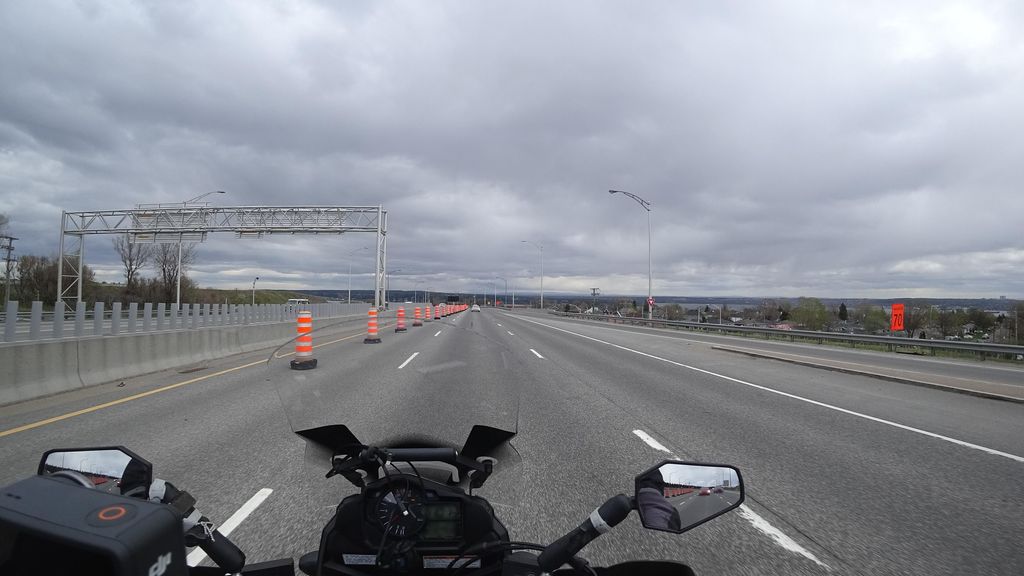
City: quebec_city